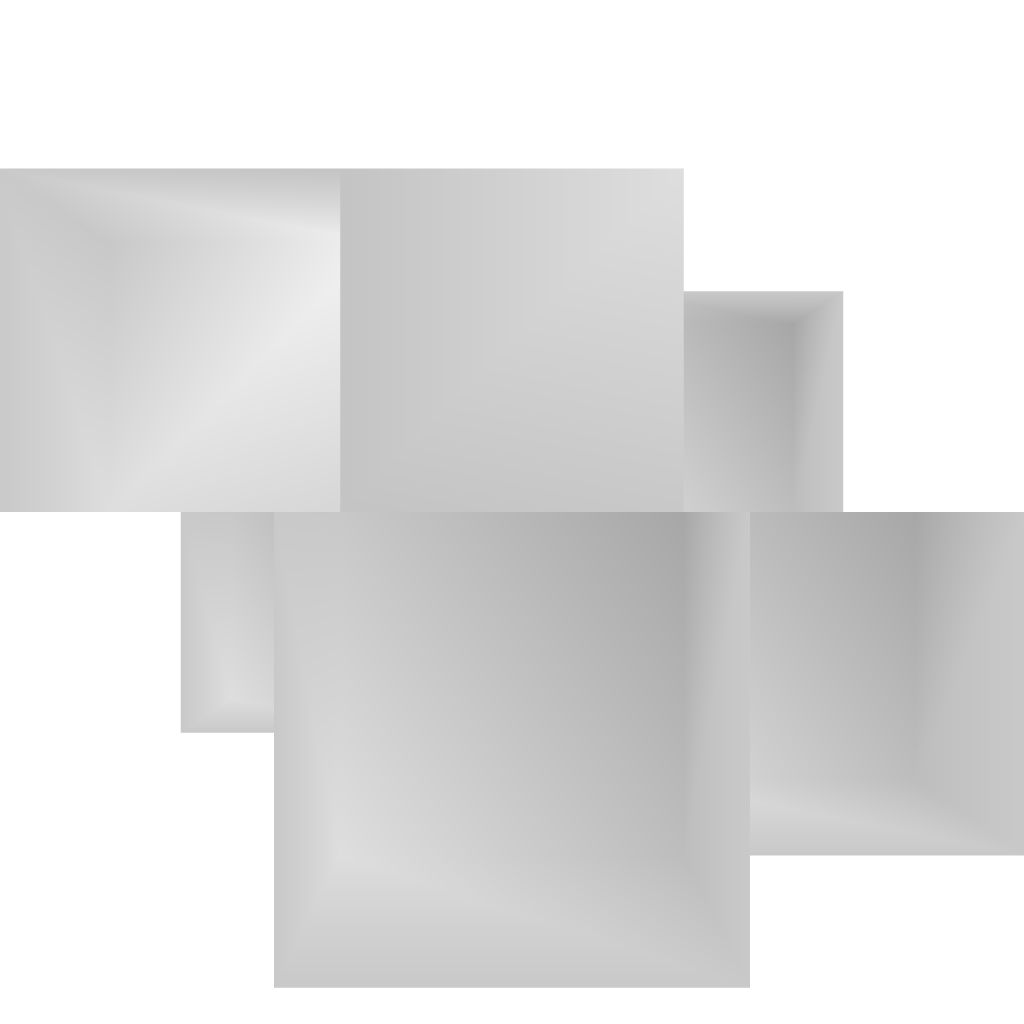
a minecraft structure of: SD Trader bad low quality